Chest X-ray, PA view. Patient: 58 years old, sex F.
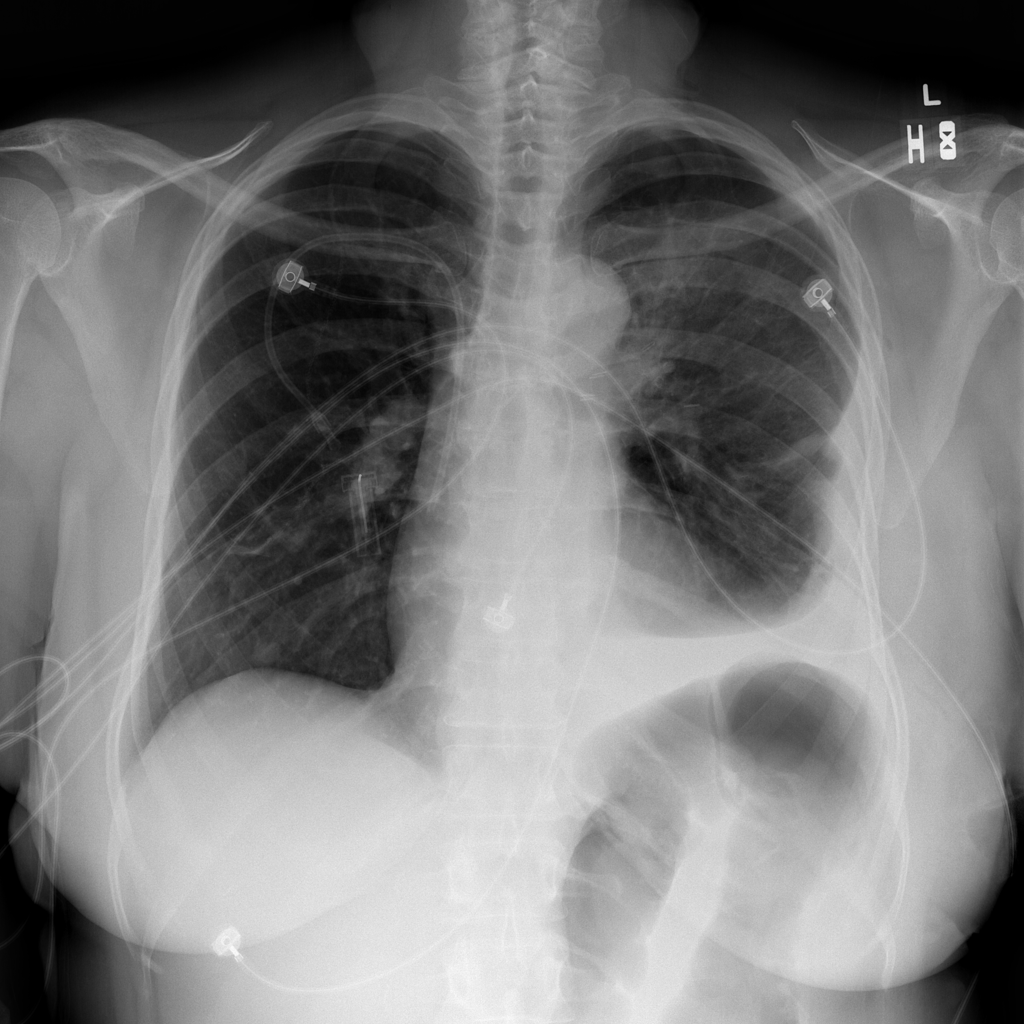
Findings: No Finding